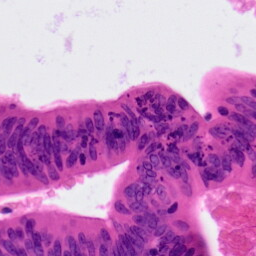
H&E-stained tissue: Colon